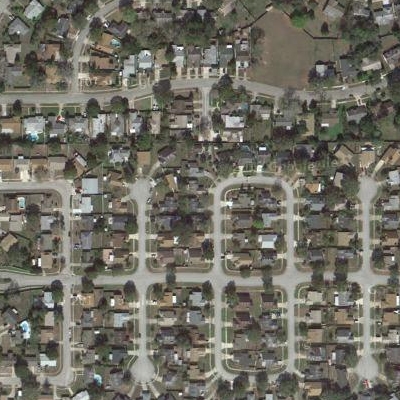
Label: fResident